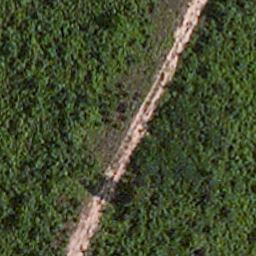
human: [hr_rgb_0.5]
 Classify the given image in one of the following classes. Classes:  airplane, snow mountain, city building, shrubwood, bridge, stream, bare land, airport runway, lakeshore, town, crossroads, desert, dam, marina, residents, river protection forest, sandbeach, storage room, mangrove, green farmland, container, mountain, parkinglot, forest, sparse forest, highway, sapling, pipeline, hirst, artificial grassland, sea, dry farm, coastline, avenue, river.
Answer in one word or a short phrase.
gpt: avenue